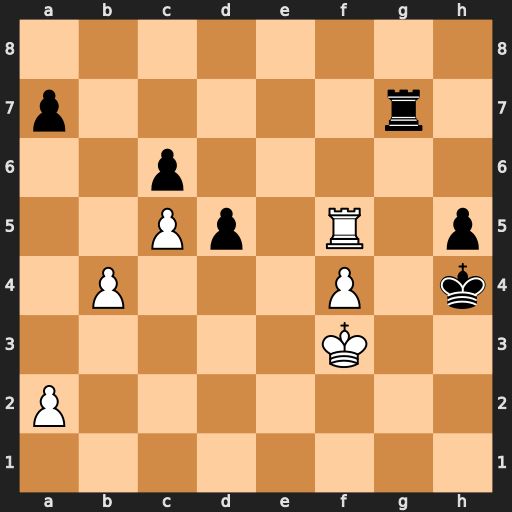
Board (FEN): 8/p5r1/2p5/2Pp1R1p/1P3P1k/5K2/P7/8
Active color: w
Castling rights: -
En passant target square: -
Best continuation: Rg5 Rxg5 fxg5 Kxg5 b5 Kf5 b6 axb6 cxb6